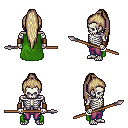
a pixel art fantasy rpg character, male body template, skeleton, green cape, magenta pants, white blonde extra-long topknot hairstyle, leather bracers, spear, four views (front, back, left, right), 2x2 character sprite sheet, small pixel art, hard edges, no anti-aliasing